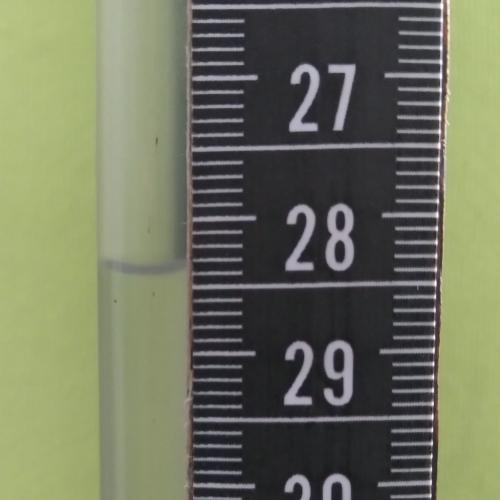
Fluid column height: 28.4 cm